Interaction volume radius: 5 \u00c5
Interaction volume height: 10 \u00c5
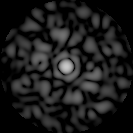
Disorder parameter: 0.789